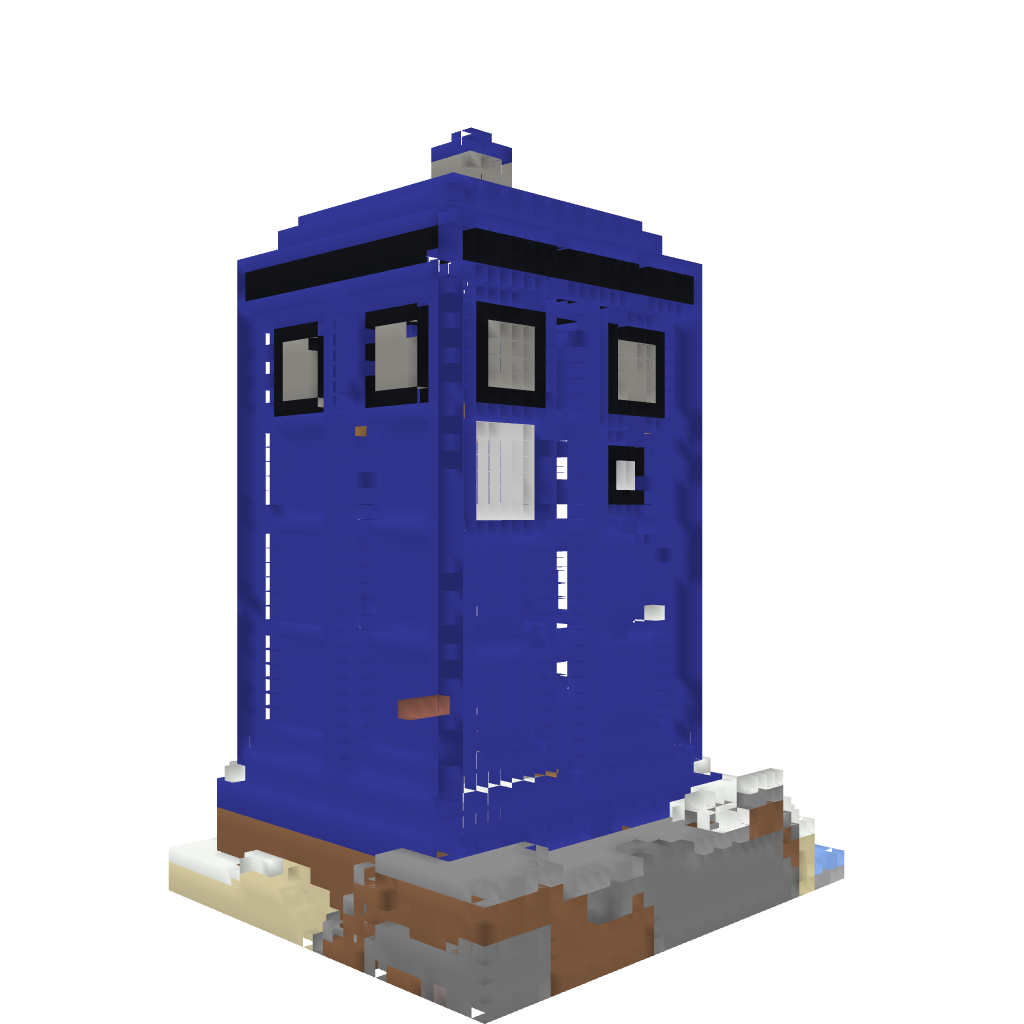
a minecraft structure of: The Tardis